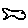
Label: fish